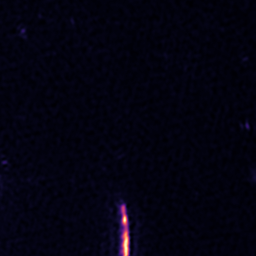
Label: Super-resolution ER image